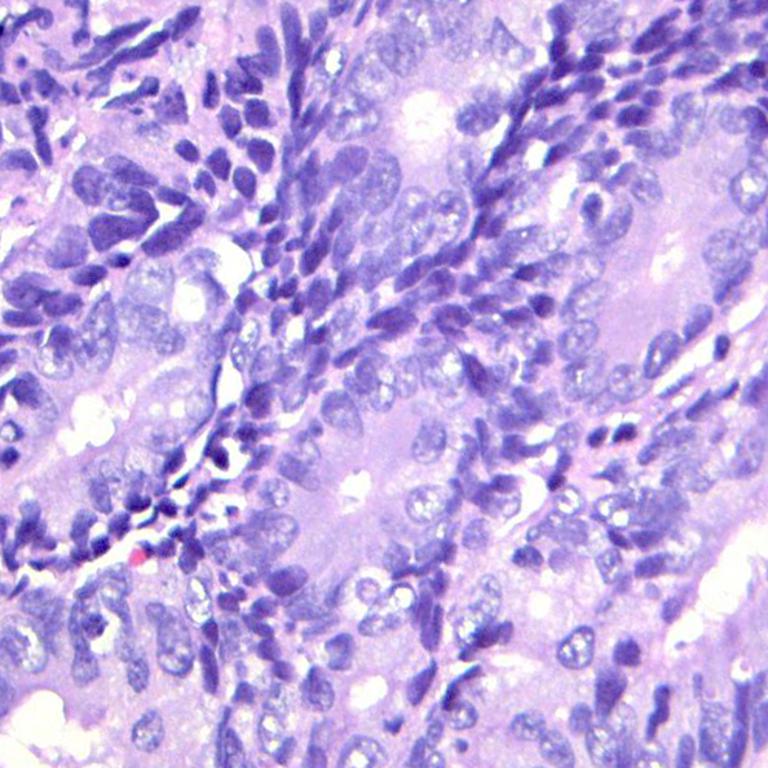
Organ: colon
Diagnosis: adenocarcinomas